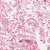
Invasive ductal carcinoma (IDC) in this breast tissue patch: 0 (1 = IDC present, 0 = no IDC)